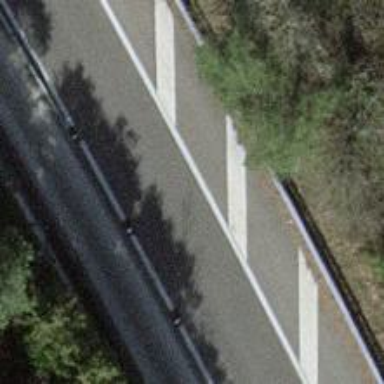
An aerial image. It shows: Asphalt motorway link.